Interaction volume radius: 10 \u00c5
Interaction volume height: 40 \u00c5
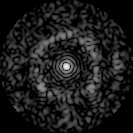
Disorder parameter: 0.7363